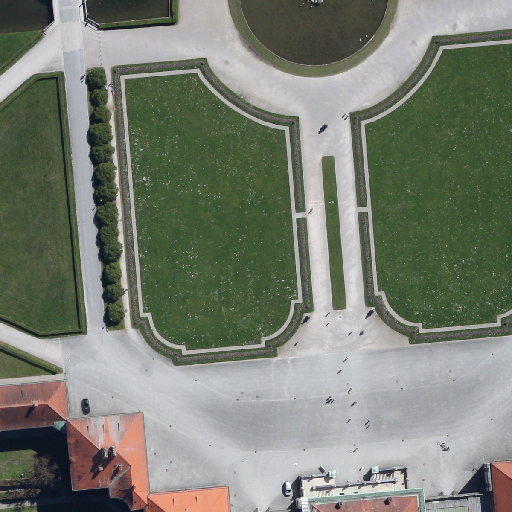
Referring expression: road